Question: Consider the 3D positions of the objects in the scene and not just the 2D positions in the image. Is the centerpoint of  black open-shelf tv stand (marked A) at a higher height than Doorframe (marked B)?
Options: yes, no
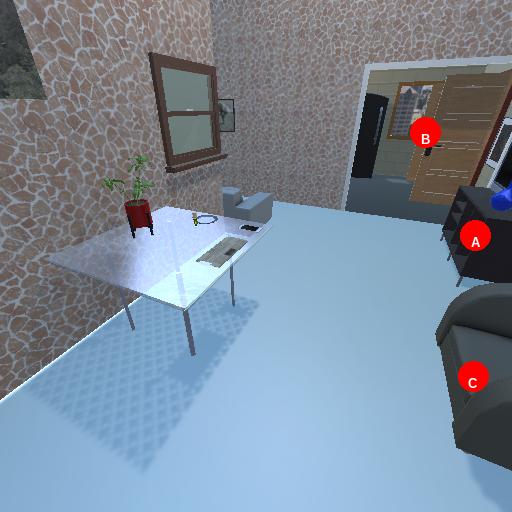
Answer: yes